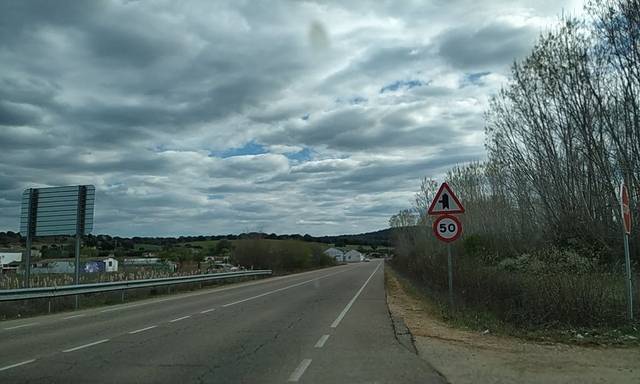
Region: Spain
Coordinates: 40.582, -6.538